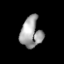
Tissue: skin
Cell type: Fibroblasts
Senescence score: 0.7462
Nuclear area (px): 630
Mean DAPI intensity: 159.241